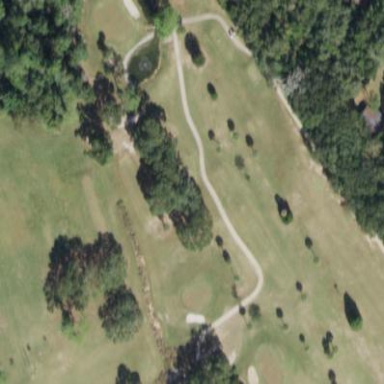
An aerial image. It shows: Grassy area designated as golf fairway.